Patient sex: M
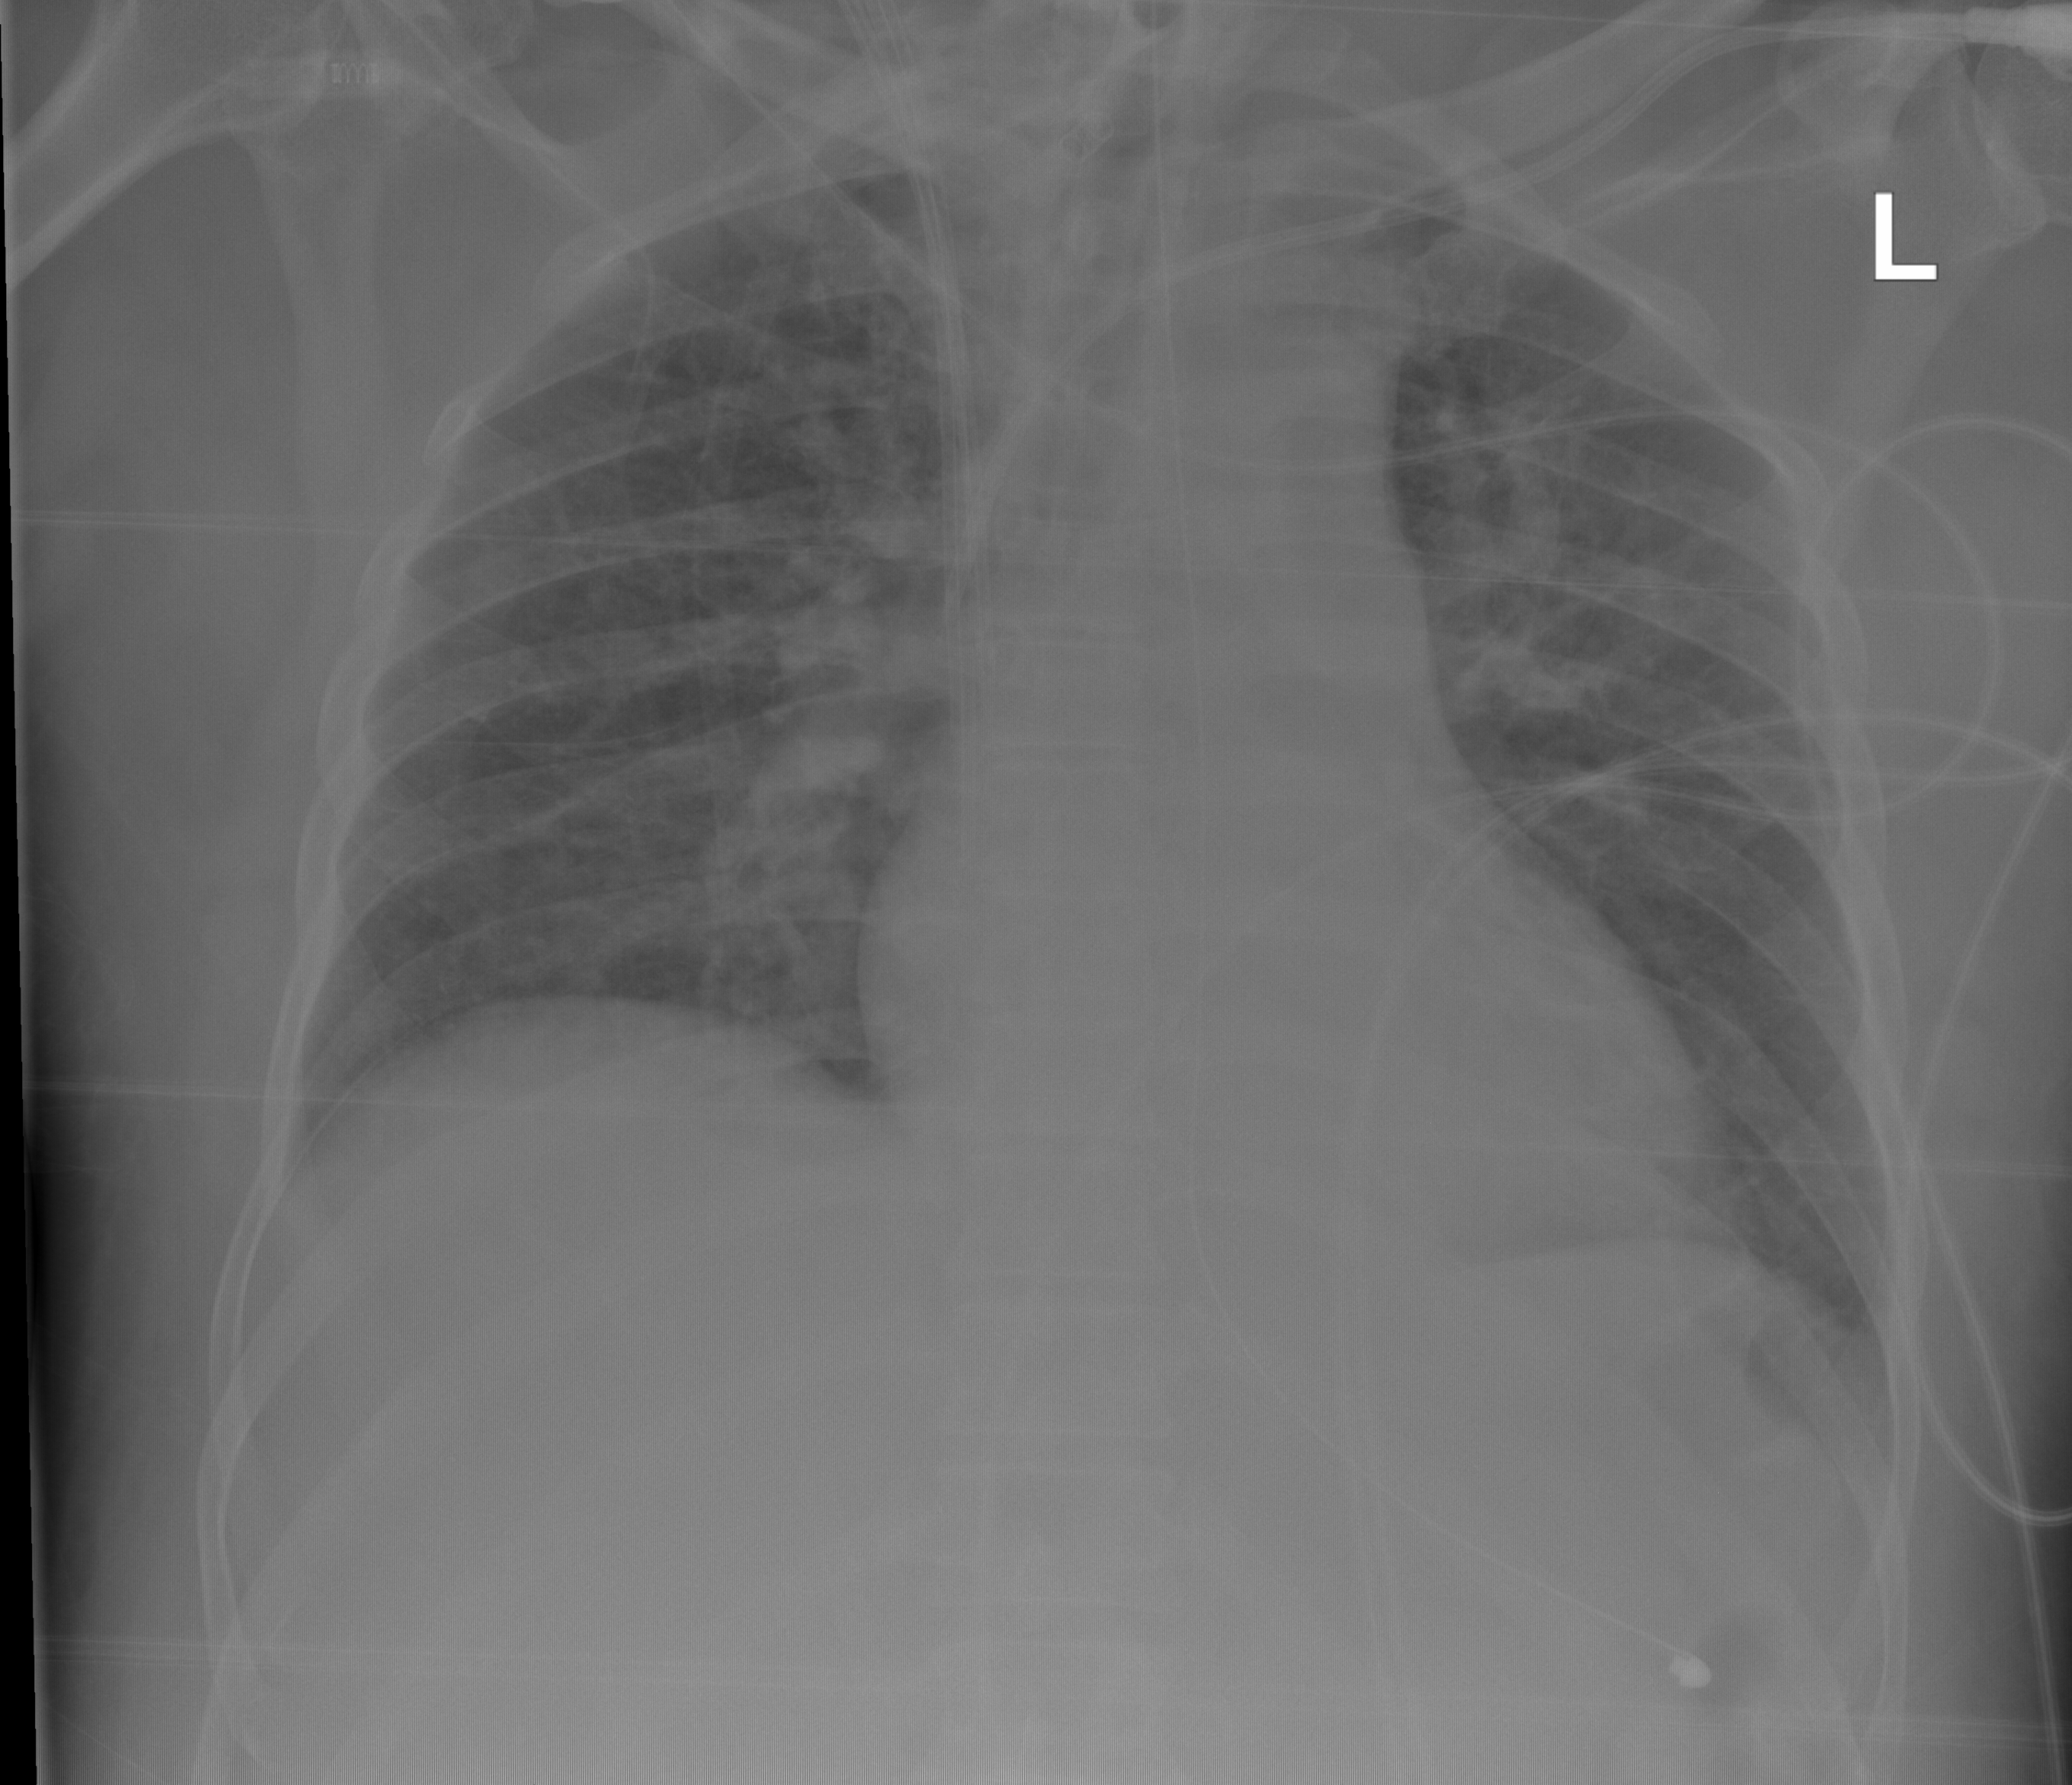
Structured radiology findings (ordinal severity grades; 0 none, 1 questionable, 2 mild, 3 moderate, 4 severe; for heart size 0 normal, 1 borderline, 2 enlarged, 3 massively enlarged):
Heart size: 0
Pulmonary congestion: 2
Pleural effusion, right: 0
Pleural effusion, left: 0
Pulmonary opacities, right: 3
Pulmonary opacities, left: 2
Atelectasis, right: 0
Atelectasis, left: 2